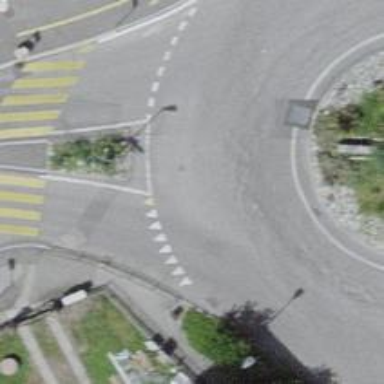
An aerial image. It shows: Tertiary road made of asphalt leading to roundabout junction.